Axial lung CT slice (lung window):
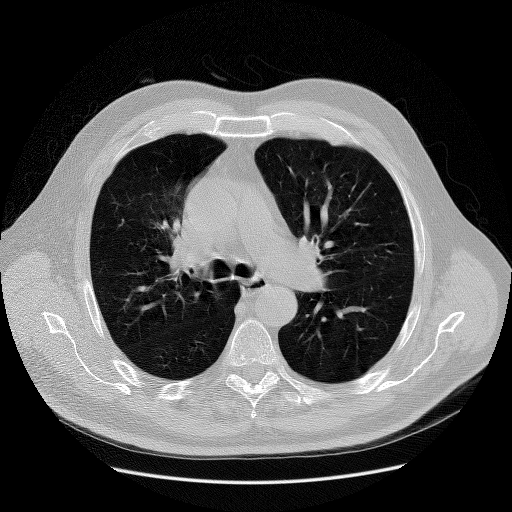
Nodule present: no